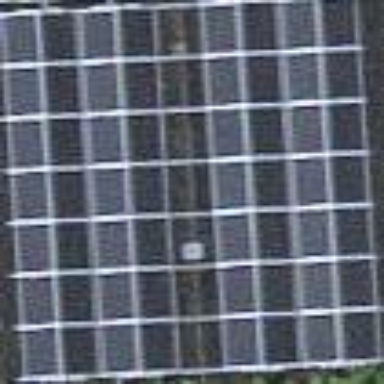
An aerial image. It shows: Solar power generator utilizing photovoltaic technology with solar photovoltaic panels.